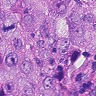
Metastatic tissue present: yes